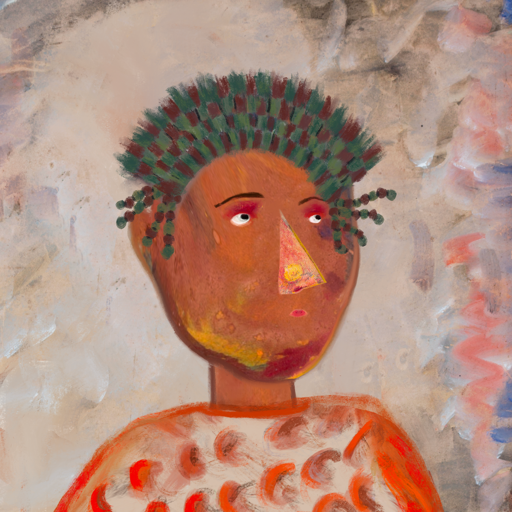
Background: Roy_Bahadur, Head And Neck Side: Mother_And_Son_Son, Face Side: Irani, Bust: Rupkatha, Hair Side: Blank, Head Accessory: After_Raid_Crown, Second Necklace: Blank, Necklace: Blank, Baby: Blank